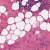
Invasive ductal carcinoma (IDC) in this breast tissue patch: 0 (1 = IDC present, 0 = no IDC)